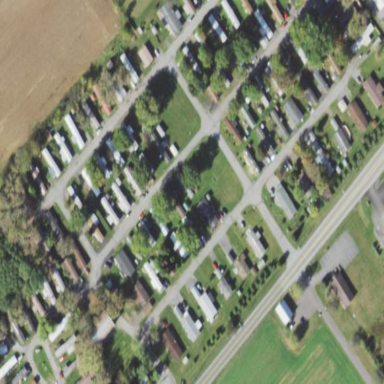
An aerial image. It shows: Neighbourhood with caravan site designated for trailers. It is residential area.